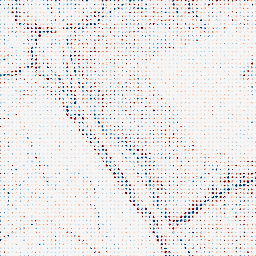
Category: edge_preserving
Decomposition family: bilateral
Decomposition parameters: d: 5
sigma_color: 75
sigma_space: 100
Upsampling method: sinc_blackman
Upsampling parameters: scale: 8
kernel_size: 4
Upsampling scale: 8